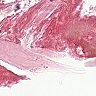
Metastatic tissue present: no